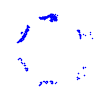
Particle: proton